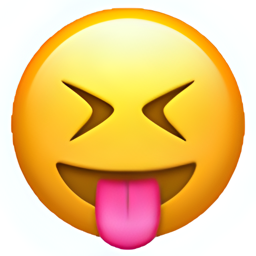
Name: face with stuck out tongue and tightly closed eyes
Emoji: 😝
Group: Smileys & Emotion
Sub-group: face-tongue